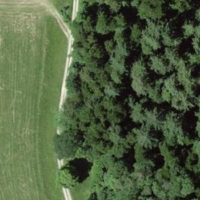
EUNIS habitat code: 41
Species observed at this site:
Teucrium scorodonia